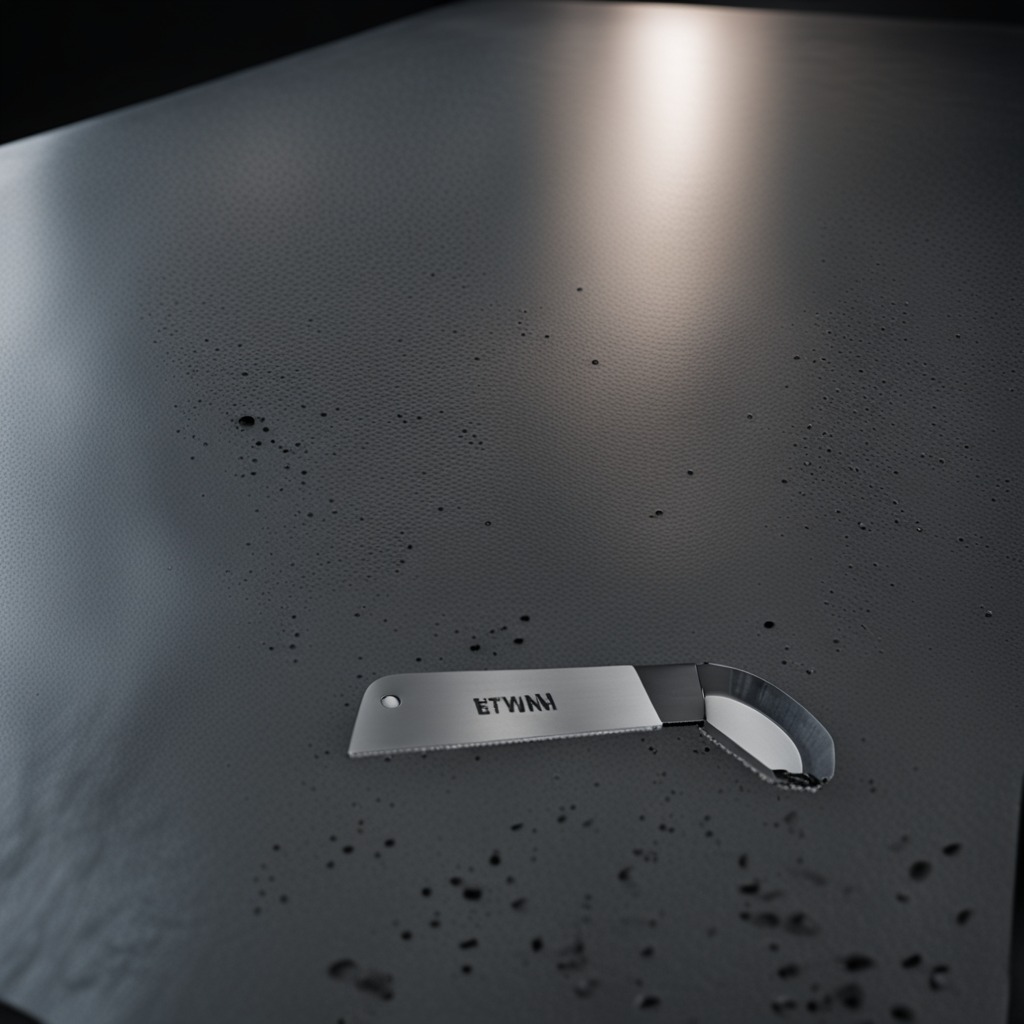
A metal saw is lying on a clean granite table inside a workshop at night dim ambient light soft shadows worn but